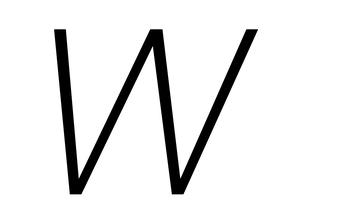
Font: Poppins-ExtraLightItalic